Interaction volume radius: 10 \u00c5
Interaction volume height: 20 \u00c5
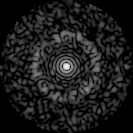
Disorder parameter: 0.8477